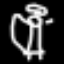
Label: angel